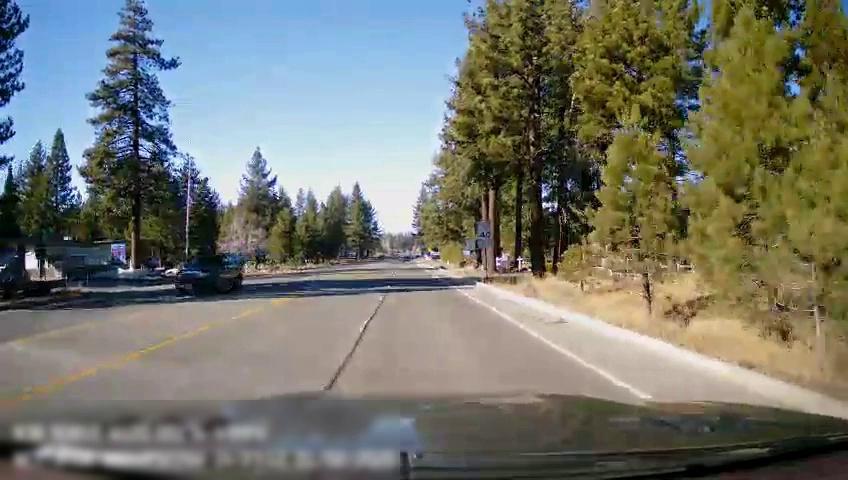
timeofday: Day
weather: Sunny
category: Drivable Space
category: Vehicles | SUV
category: Lanes | Opposite Lane
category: Lanes | Current Lane
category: Lanes | Current Lane
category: Lanes | Current Lane
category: Traffic | Signs